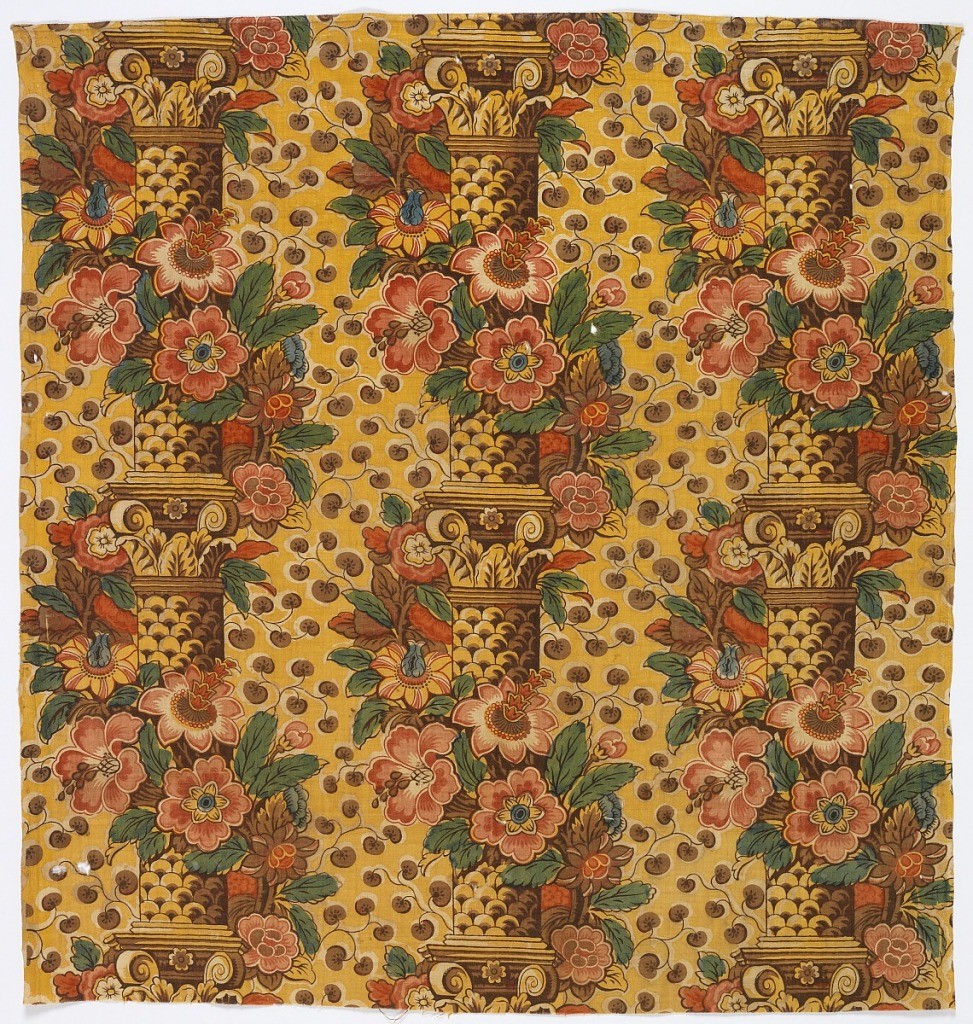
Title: Textile
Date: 1810–15
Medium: cotton Technique: block printed on plain weave
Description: Straight repeat of a garland of polychrome flowers twisting around stacked Corinthian-style columns. Small-scale vines with brown leaves fill the yellow ground between the columns. Green color is made by printing blue over yellow.